Question: In GIMP, you're able to save an image as a C header file. I did so with an XPM file, which looks like the image below:

If I were to save the XPM image as a C header file, GIMP will output <URL>.
In order to process each pixel of the given image data, the header pixel is called repeatedly. What I don't understand is what the header pixel does to process the data in the first place.
'''
#define HEADER_PIXEL(data,pixel) {pixel[0] = (((data[0] - 33) << 2) | ((data[1] - 33) >> 4)); pixel[1] = ((((data[1] - 33) & 0xF) << 4) | ((data[2] - 33) >> 2)); pixel[2] = ((((data[2] - 33) & 0x3) << 6) | ((data[3] - 33))); data += 4; }
'''
When I saw it in use in <URL>, they stated the byte order was in the wrong order and rearranged it themselves. They used it like this:
'''
char *pixel, *data = header_data;
int i = width * height;
*processed_data = pixel = malloc(i * 4 + 1);
while(i-- > 0) {
pixel[0] = ((((data[2] - 33) & 0x3) << 6) | ((data[3] - 33)));
pixel[1] = ((((data[1] - 33) & 0xF) << 4) | ((data[2] - 33) >> 2));
pixel[2] = (((data[0] - 33) << 2) | ((data[1] - 33) >> 4));
pixel[3] = 0;
data += 4;
pixel += 4;
}
'''
But that didn't really help me understand what is going on with all the bit shifting and bitwise or's and "why minus 33?" and so forth. If anyone can give an explanation on what is going on to process to the image data in the header, that would be much appreciated.
Thanks in advance!
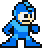
Answer: Each pixel is represented by 3 bytes. These pixels are defined as a character array, named 'header_data'.
that could exist in that header file.
This is solved by only using the printable characters '33' through '97'. That gives 6 bits of information, so every four characters will give 24 bits, which can represent all permutations of 3 bytes.